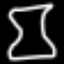
Label: hourglass